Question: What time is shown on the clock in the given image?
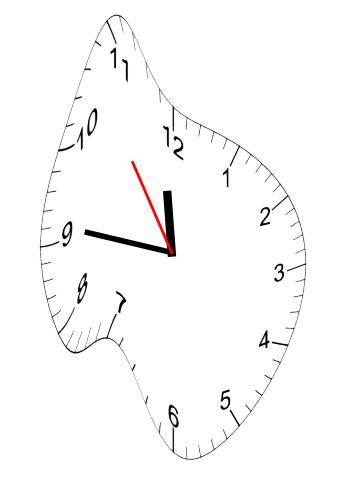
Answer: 11:45:54